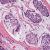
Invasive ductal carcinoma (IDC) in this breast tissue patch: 1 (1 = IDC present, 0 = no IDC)